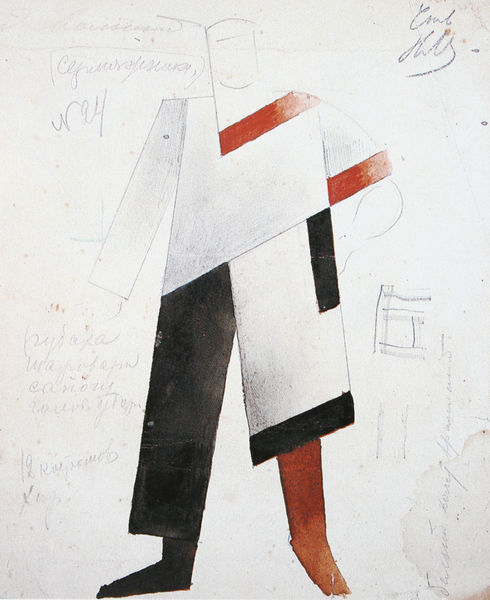
Titel: Kostümentwurf zu "Stenka Rasin" von Wassilij Kamenskij
Künstler: Konstantin Wjalow
Institution: Privatsammlung BRD
Schlagwörter: kopf, mann, braun, kleid, schwarz, weiss, rot, kragen, figur, kostüm, beine, beschriftung, entwurf, hosenbein